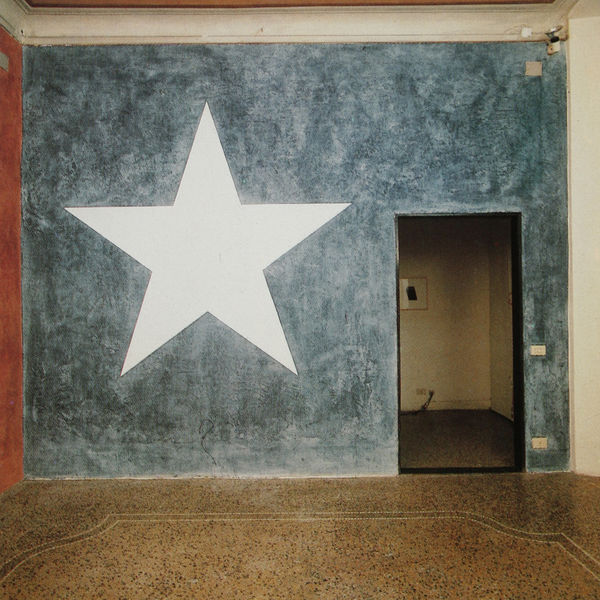
Titel: Installation Locus Solus, Genua - Five-point star on blue wall
Künstler: Sol Lewitt
Schlagwörter: blau, dunkel, weiß, braun, dunkelbraun, glas, grau, hell, lampe, marmor, raum, schwarz, tür, zimmer, rot, muster, ornament, party, rock, kneipe, wand, rahmen, stein, bild, boden, decke, bilderrahmen, ecke, hellbraun, modern, amerika, matt, strom, zeitgenössisch, türrahmen, stuck, durchgang, marmoriert, foto, fotografie, photographie, gemustert, wände, untergrund, stern, kabel, technik, wolkig, politik, revolution, photo, schnörkel, schattiert, putz, struktur, leuchtend, fresko, marmorboden, bemalung, steinboden, strahlend, schwamm, elektrisch, schalter, installation, grell, schwelle, türschwelle, photografie, rpt, nebenzimmer, punk, lichtschalter, elektrizität, schablone, steckdose, rebellion, sol lewitt, anstrich, stecker, altbau, asslig, britain, fünfzackig, gammelig, gammelig punk, terazzo, terrazzo, underground, verteilerdose, cuba, che guevara